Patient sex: F
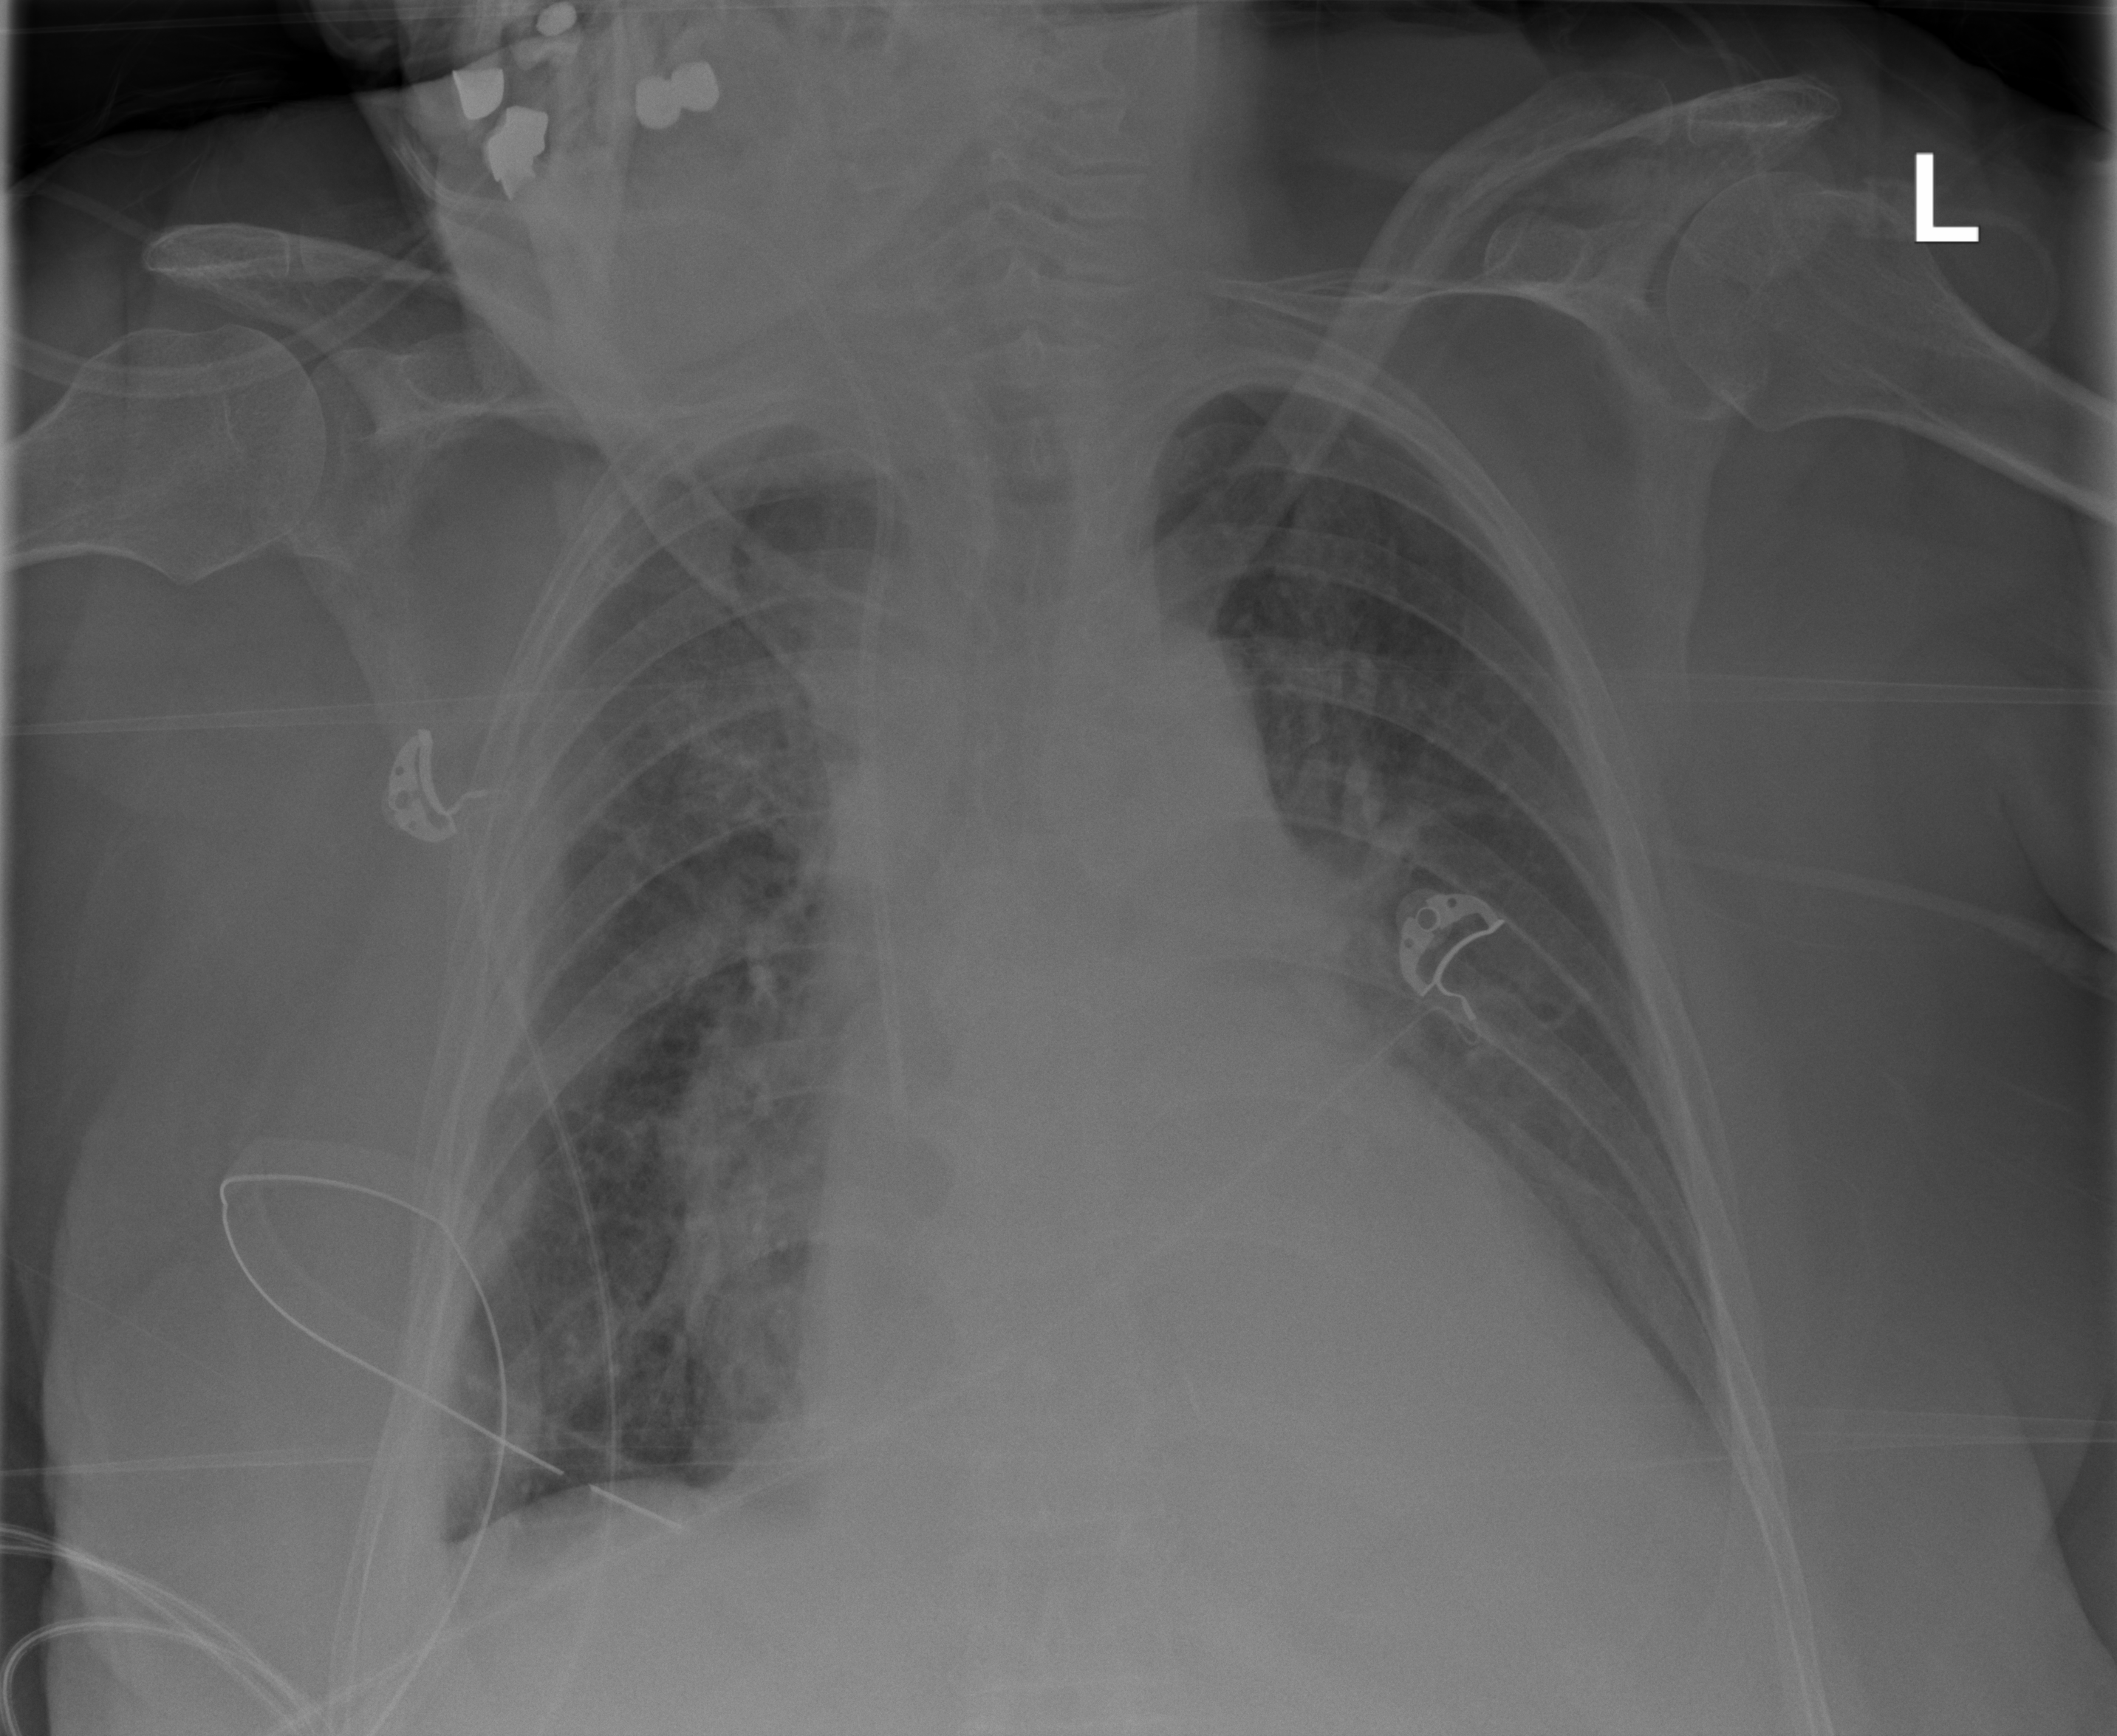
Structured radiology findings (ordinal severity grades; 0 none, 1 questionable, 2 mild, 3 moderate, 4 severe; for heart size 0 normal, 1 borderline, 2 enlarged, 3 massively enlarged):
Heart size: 1
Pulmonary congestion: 1
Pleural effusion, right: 2
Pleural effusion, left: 2
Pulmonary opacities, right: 0
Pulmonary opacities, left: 0
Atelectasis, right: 2
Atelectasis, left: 2